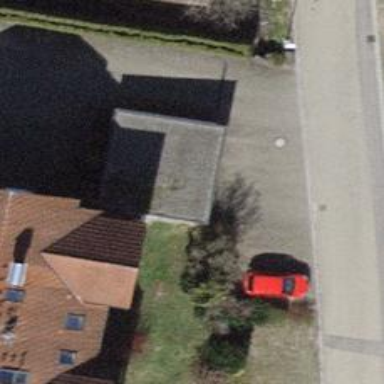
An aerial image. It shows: Garage.